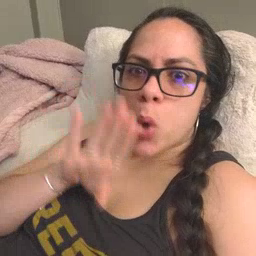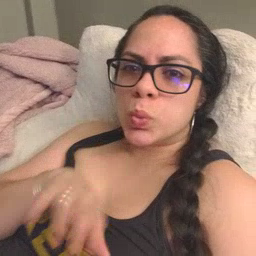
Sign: close